Interaction volume radius: 5 \u00c5
Interaction volume height: 10 \u00c5
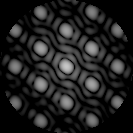
Disorder parameter: 0.06738